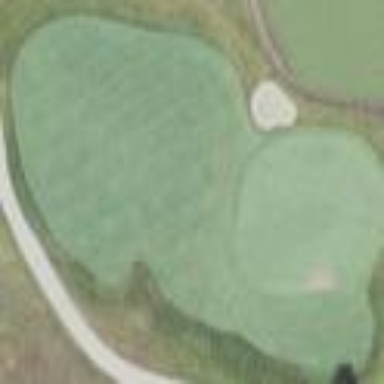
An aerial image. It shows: Golf fairway surrounded by grass.